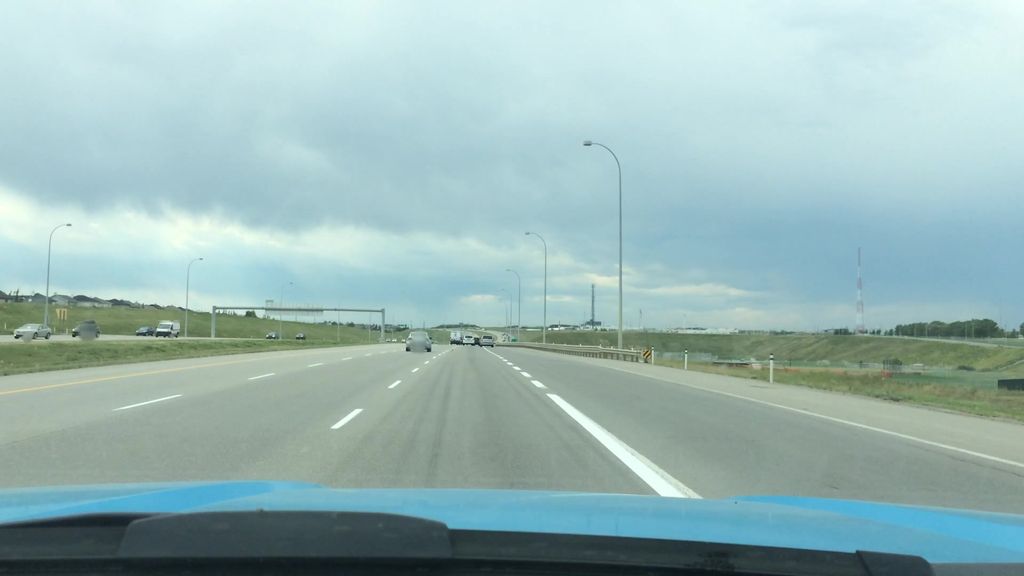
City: calgary